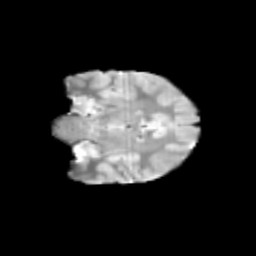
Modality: T2w
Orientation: coronal
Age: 11
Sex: female
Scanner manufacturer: siemens
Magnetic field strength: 3 T
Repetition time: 3.8 s
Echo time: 0.07 s